Interaction volume radius: 5 \u00c5
Interaction volume height: 25 \u00c5
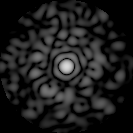
Disorder parameter: 0.817